Question: The next step is similar of import Excel files, but this time is open files directly to the folder, without opening or selecting files to the window, only clicking the button.
Importing all Excel files directly into GridView:

This is the Example of code:
'''
Dim conn As OleDbConnection
Dim dta As OleDbDataAdapter
Dim dts As DataSet = Nothing
Dim mainDts As DataSet = Nothing
Dim Excel As String
Dim OpenFileDialog As New OpenFileDialog
OpenFileDialog.InitialDirectory = "C:\Tests\Test"
OpenFileDialog.Multiselect = True
OpenFileDialog.Filter = "All Files (*.*)|*.*|Excel Files (*.xlsx)|*.xlsx|Xls Files (*.xls)|*.xls"
If OpenFileDialog.ShowDialog(Me) = DialogResult.OK Then
For Each fileName As String In OpenFileDialog.FileNames
Dim fi As New IO.FileInfo(fileName)
Excel = fi.FullName
conn = New OleDbConnection("Provider=Microsoft.ACE.OLEDB.12.0;Data Source=" + Excel + ";Extended Properties=Excel 12.0;")
dta = New OleDbDataAdapter("select * from [Sheet$]", conn)
dts = New DataSet
dta.Fill(dts, "[Sheet$]")
conn.Close()
If mainDts Is Nothing Then
mainDts = dts
Else
mainDts.Merge(dts)
End If
Next
GridControl1.DataSource = mainDts
GridControl1.DataMember = "[Sheet$]"
End If
End Sub
'''
Can it Import just clicking this button to open directly files like this?
'''
"C:\Tests\Test"
'''
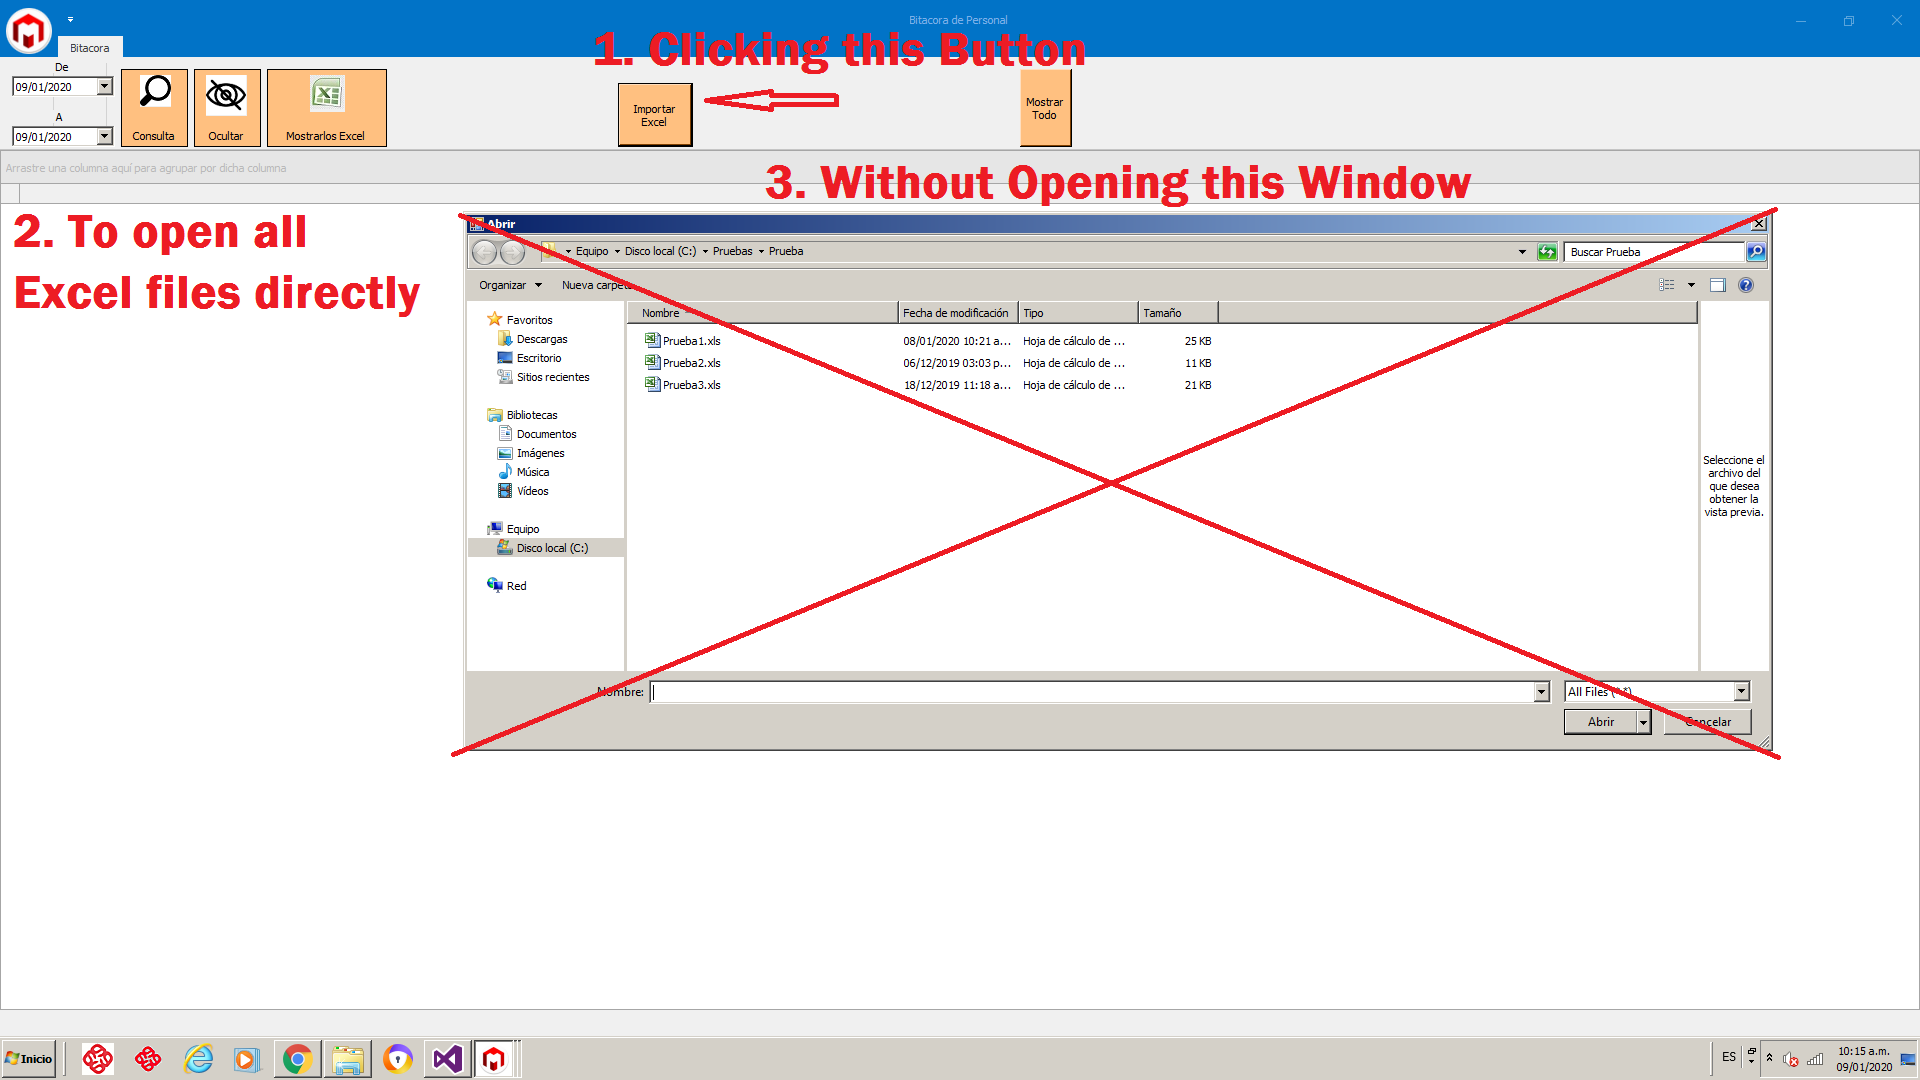
Answer: Remove the OpenFileDialog, and replace its FileNames property with your own FileNames collection. In this case I made a simple array on the spot.
'''
Dim conn As OleDbConnection
Dim dta As OleDbDataAdapter
Dim dts As DataSet = Nothing
Dim mainDts As DataSet = Nothing
Dim Excel As String
Dim fileNames = {"C:\Tests\Test\Test1.xls"}
For Each fileName As String In fileNames
Dim fi As New IO.FileInfo(fileName)
Excel = fi.FullName
conn = New OleDbConnection("Provider=Microsoft.ACE.OLEDB.12.0;Data Source=" + Excel + ";Extended Properties=Excel 12.0;")
dta = New OleDbDataAdapter("select * from [Sheet$]", conn)
dts = New DataSet
dta.Fill(dts, "[Sheet$]")
conn.Close()
If mainDts Is Nothing Then
mainDts = dts
Else
mainDts.Merge(dts)
End If
Next
GridControl1.DataSource = mainDts
GridControl1.DataMember = "[Sheet$]"
End Sub
'''